Question: I haven't been able to find an answer for this question yet, so maybe no one is having it.
So, I have a page that gets a long, probably 2200-2500px. But when a user hits submit on the page (located at the of the page), they are left with a white screen and a navbar (something that's at the top of the page). That's the description I'm getting from users that are not computer literate...
I am programatically calling ex.'route.transitionTo('page-after-submit');'. I'm not sure if there's a bug or something in Ember itself causing this issue.
## Extra info:
- Structure of the page is 'ApplicationView->SignUpRouteView' transitioning to 'ApplicationView->NewUserView'.- Ember Version: - Handlebars Version:
Pic of the phenomenon:

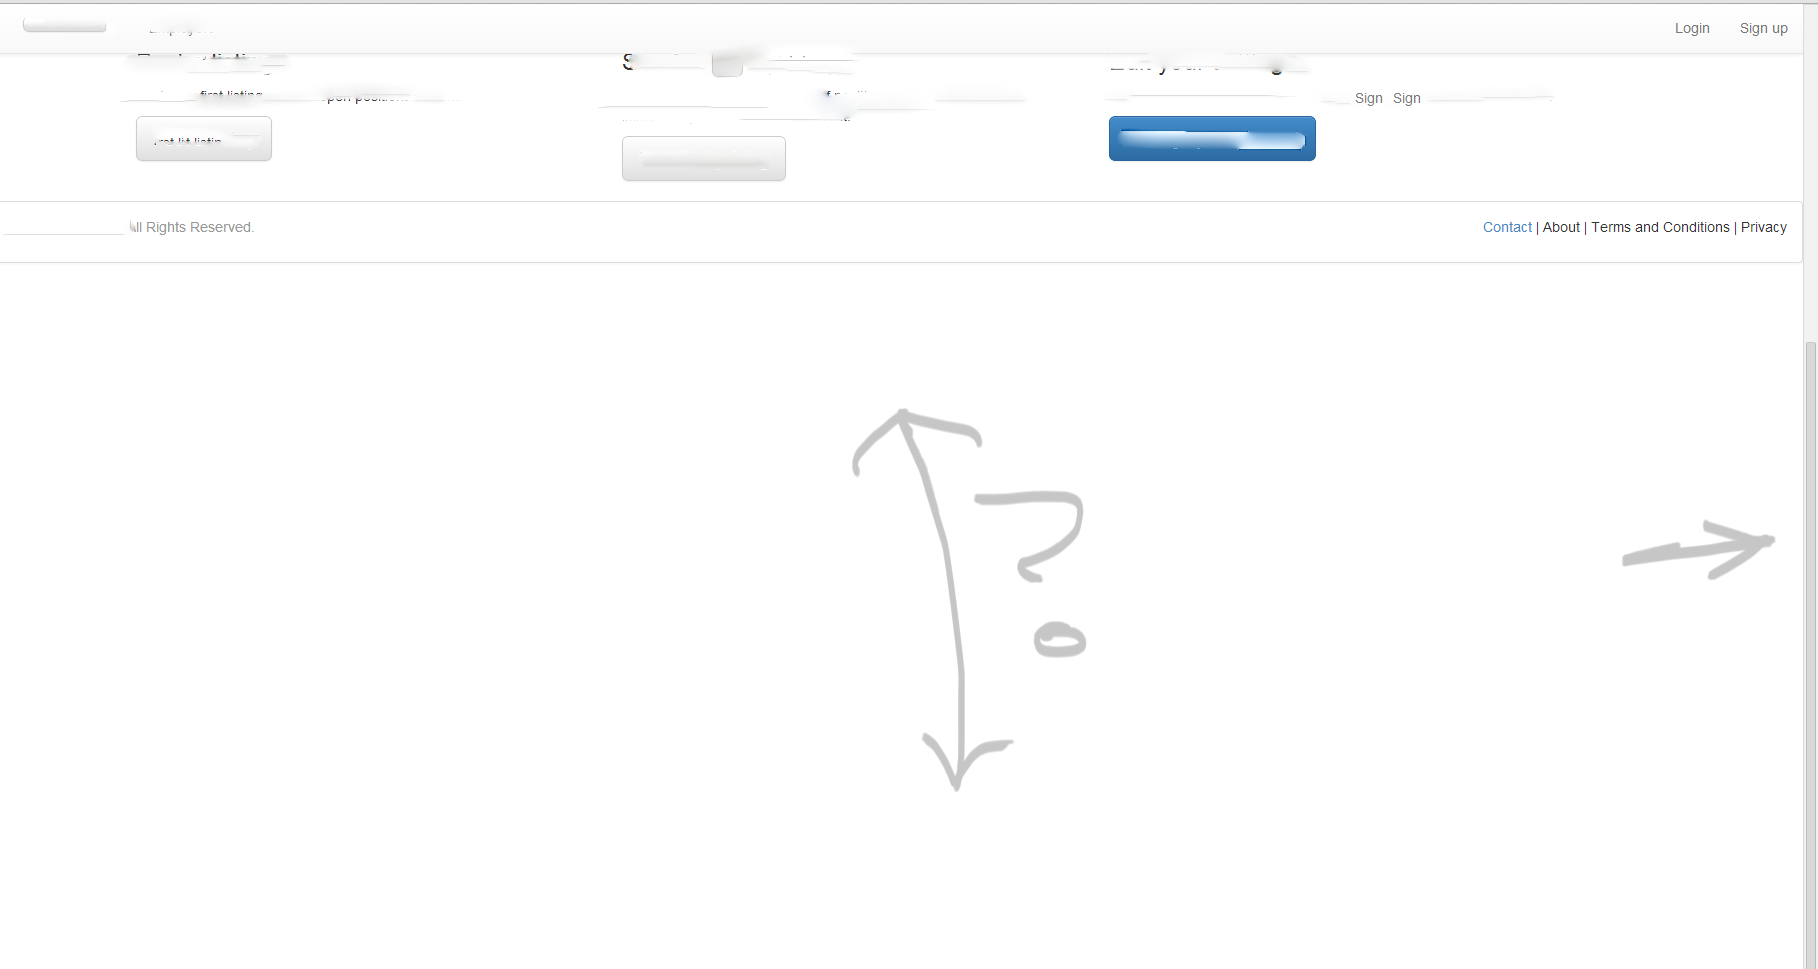
Answer: This is 'normal' behavior - Ember preserves the scroll position when you change routes. To change that include the following in your 'ApplicationController'
'''
App.ApplicationController = Ember.Controller.extend({
currentPathChanged: function() {
if (window) window.scrollTo(0, 0);
}.observes('currentPath')
});
'''
This will scroll to the top of the page every time you transition between routes